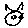
Label: cat